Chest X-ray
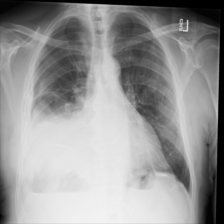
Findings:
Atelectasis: negative
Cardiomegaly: negative
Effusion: negative
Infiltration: negative
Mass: negative
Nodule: negative
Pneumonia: negative
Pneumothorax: negative
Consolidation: negative
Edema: negative
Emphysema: negative
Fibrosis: negative
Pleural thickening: negative
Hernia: negative